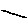
Label: line